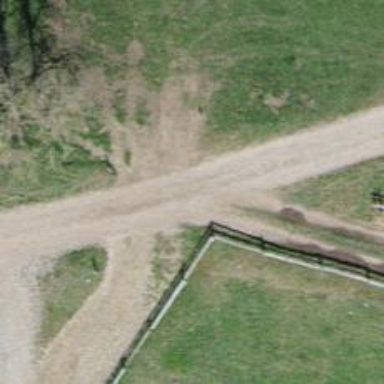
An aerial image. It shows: Gravel track with grade1 tracktype.